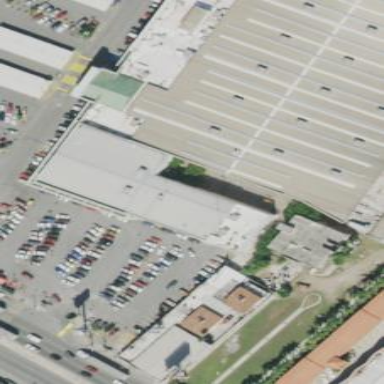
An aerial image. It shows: Mall building.